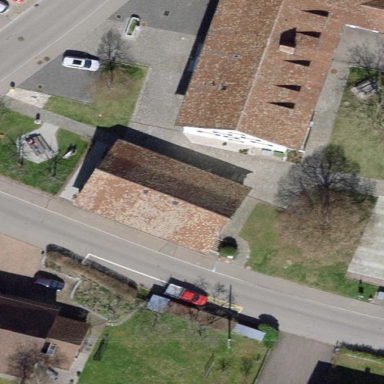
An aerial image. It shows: Public building.